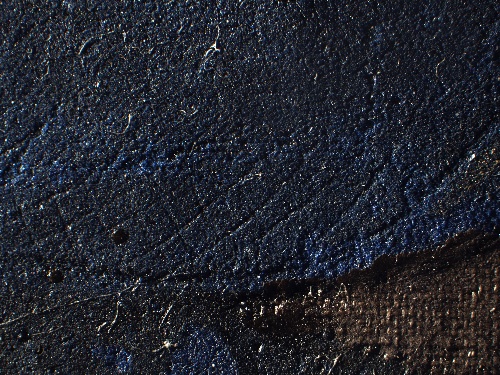
Title: Virgin Suckling the Child
Artist: Netherlandish (Antwerp) Painter
Artist bio: ca. 1520
Object type: Painting
Classification: Paintings
Medium: Tempera and gold on linen
Dimensions: 15 5/8 x 11 7/8 in. (39.7 x 30.2 cm)
Department: European Paintings
Credit line: Gift of Robert Lehman, 1945
Accession year: 1945
Repository: Metropolitan Museum of Art, New York, NY
Tags: Jesus|Nursing|Virgin Mary